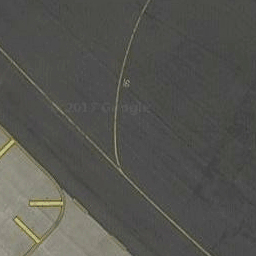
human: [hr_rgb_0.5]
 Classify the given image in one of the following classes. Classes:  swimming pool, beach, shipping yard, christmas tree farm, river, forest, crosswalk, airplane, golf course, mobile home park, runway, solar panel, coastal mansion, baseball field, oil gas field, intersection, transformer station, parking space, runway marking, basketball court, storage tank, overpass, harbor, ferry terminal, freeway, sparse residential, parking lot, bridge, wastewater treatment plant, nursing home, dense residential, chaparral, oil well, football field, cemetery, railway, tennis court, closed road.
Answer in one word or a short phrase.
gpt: runway marking